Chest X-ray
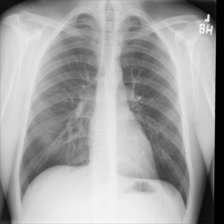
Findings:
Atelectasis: negative
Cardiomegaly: negative
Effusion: negative
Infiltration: negative
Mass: negative
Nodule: negative
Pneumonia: negative
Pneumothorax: negative
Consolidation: negative
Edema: negative
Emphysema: negative
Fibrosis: negative
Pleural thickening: negative
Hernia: negative